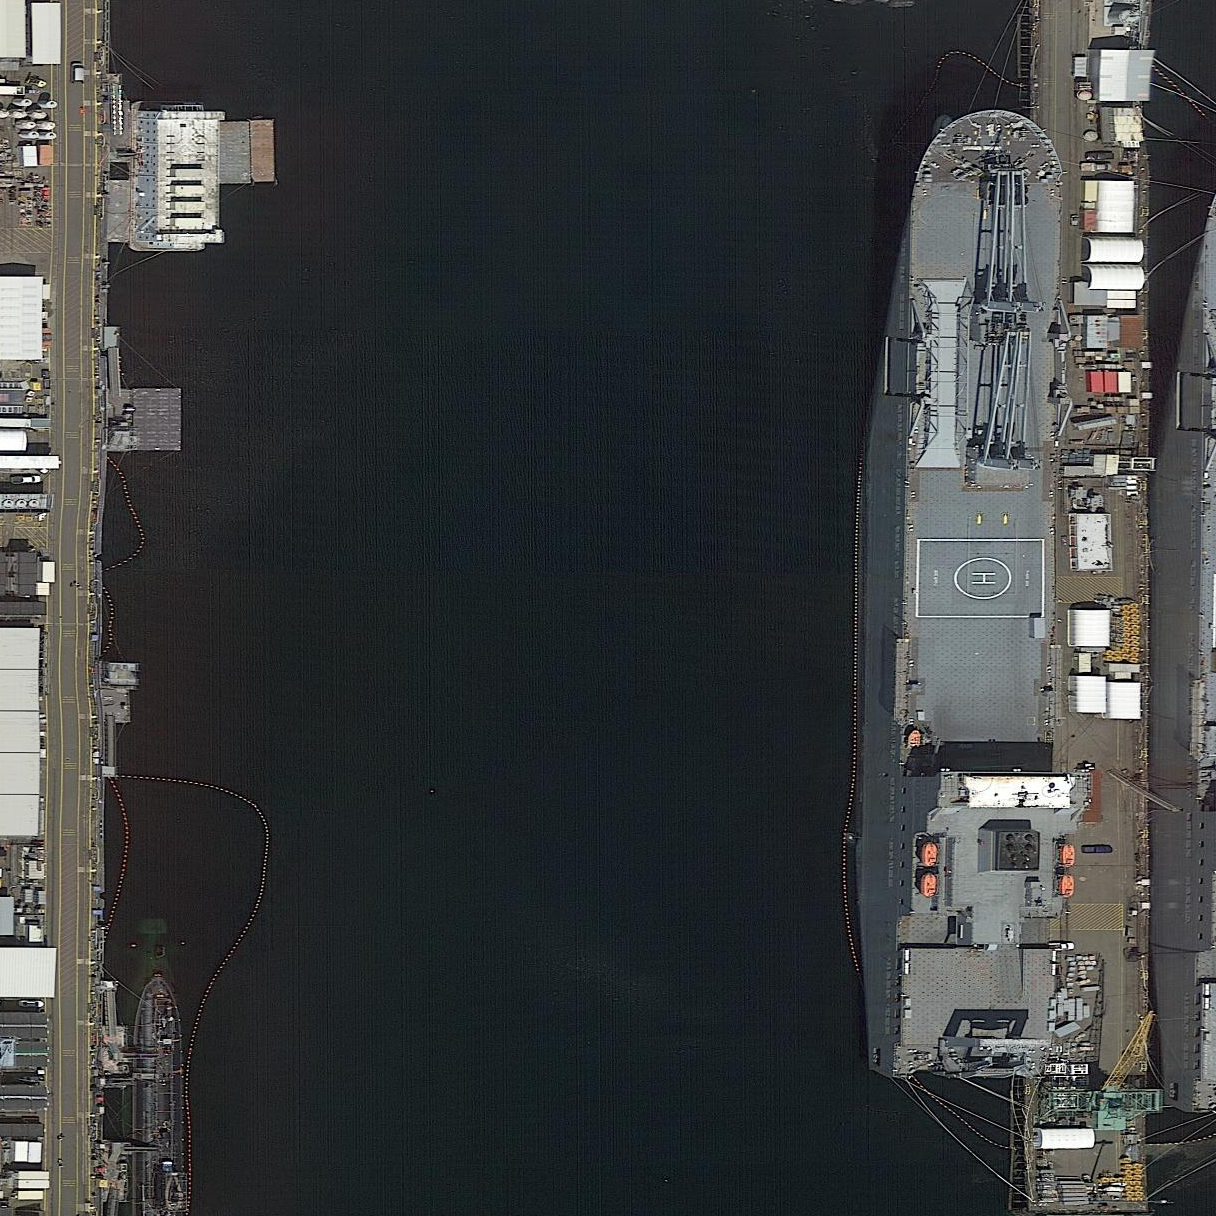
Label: civil